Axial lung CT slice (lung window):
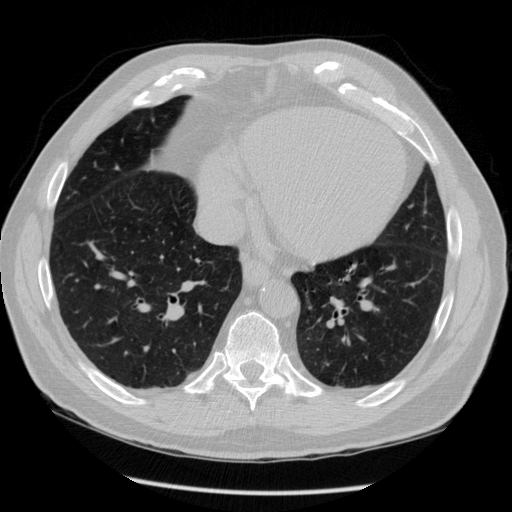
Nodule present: no